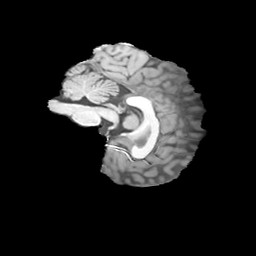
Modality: T1w
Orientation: sagittal
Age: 22
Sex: female
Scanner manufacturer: siemens
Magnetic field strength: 3 T
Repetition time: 2 s
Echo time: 0.0024 s